Aerial crown-view tile of a tropical tree (Barro Colorado Island, Panama), acquired 20240813:
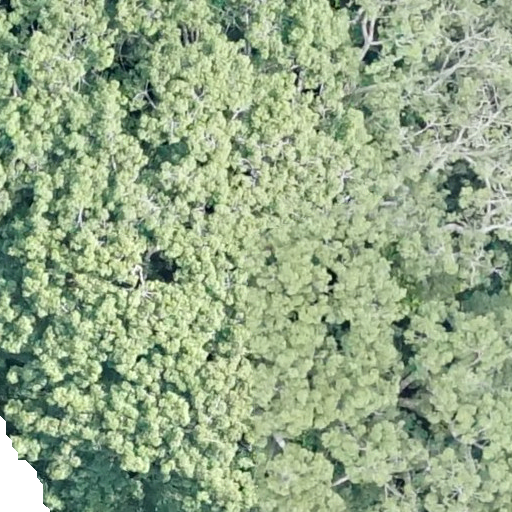
Species: Ceiba pentandra
GBIF accepted scientific name: Ceiba pentandra
Crown area: 909.358 m²